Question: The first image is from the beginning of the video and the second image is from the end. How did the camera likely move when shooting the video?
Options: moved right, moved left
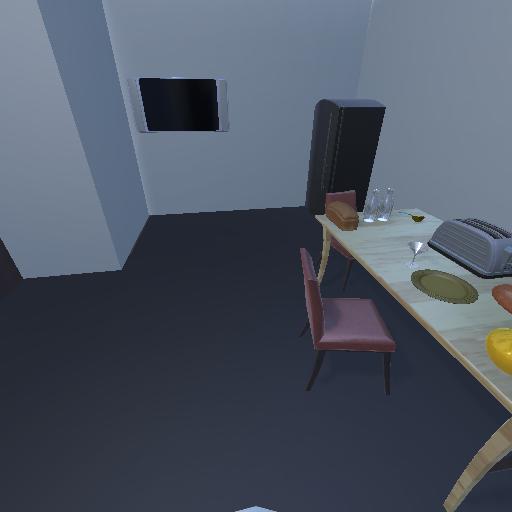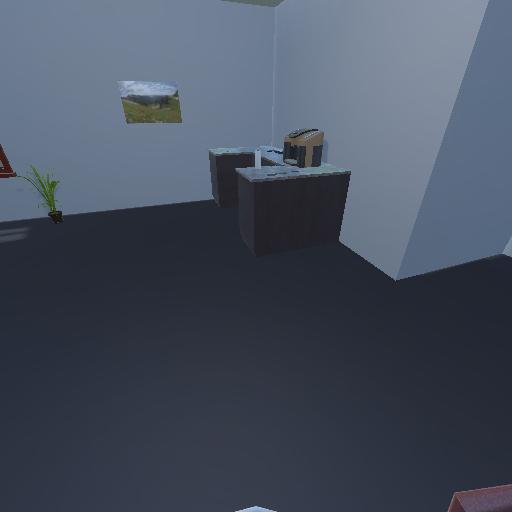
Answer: moved right